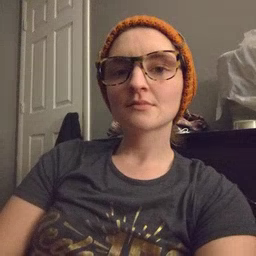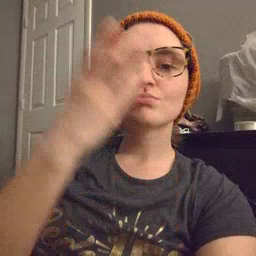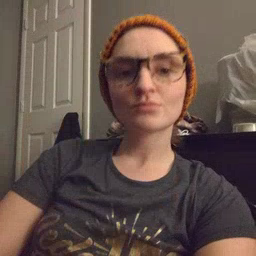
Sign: giraffe